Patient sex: M
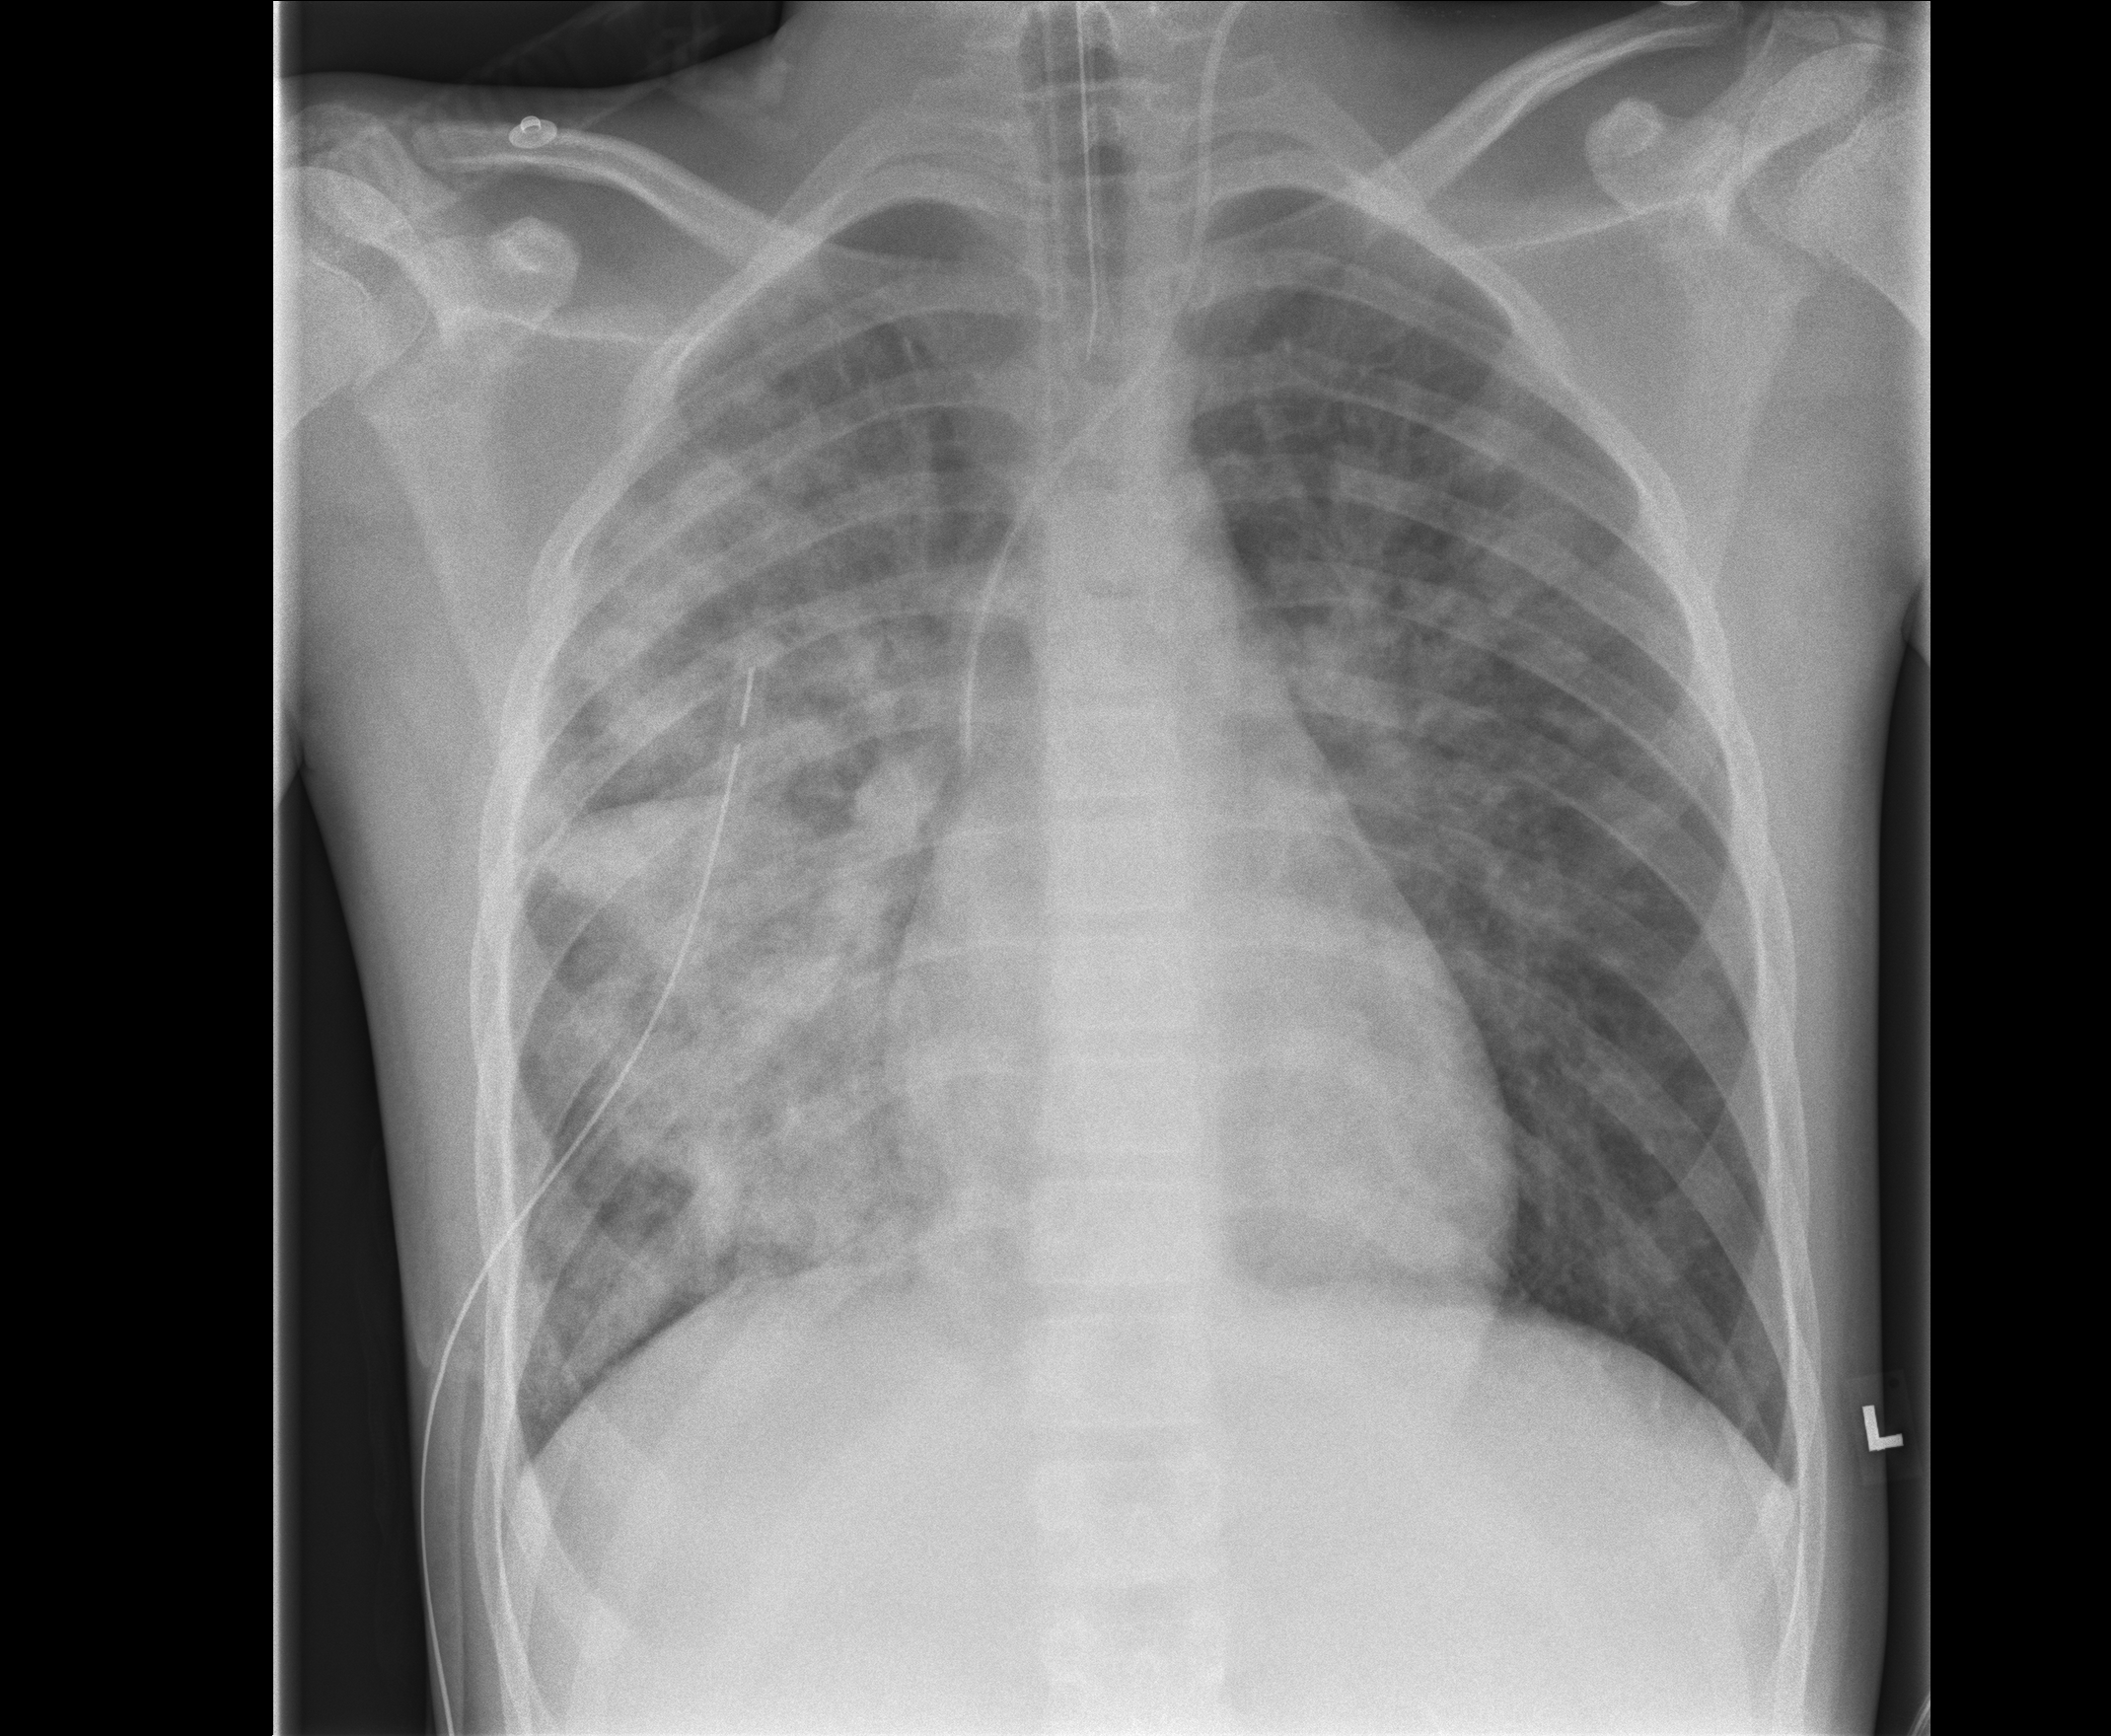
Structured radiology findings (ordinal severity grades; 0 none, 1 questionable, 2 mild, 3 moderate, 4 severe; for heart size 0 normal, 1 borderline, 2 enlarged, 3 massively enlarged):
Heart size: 0
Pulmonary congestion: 2
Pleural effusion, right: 0
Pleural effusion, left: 0
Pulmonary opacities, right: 4
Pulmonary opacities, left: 2
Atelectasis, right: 2
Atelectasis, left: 0